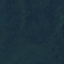
Land use / land cover: Forest